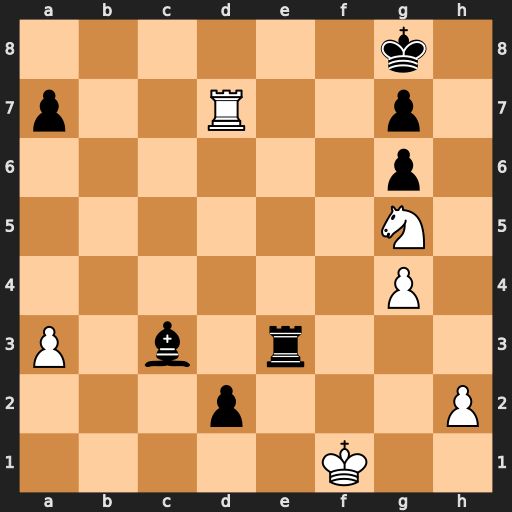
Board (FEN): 6k1/p2R2p1/6p1/6N1/6P1/P1b1r3/3p3P/5K2
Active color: w
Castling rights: -
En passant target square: -
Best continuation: Rd8+ Re8 Rxe8#